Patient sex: F
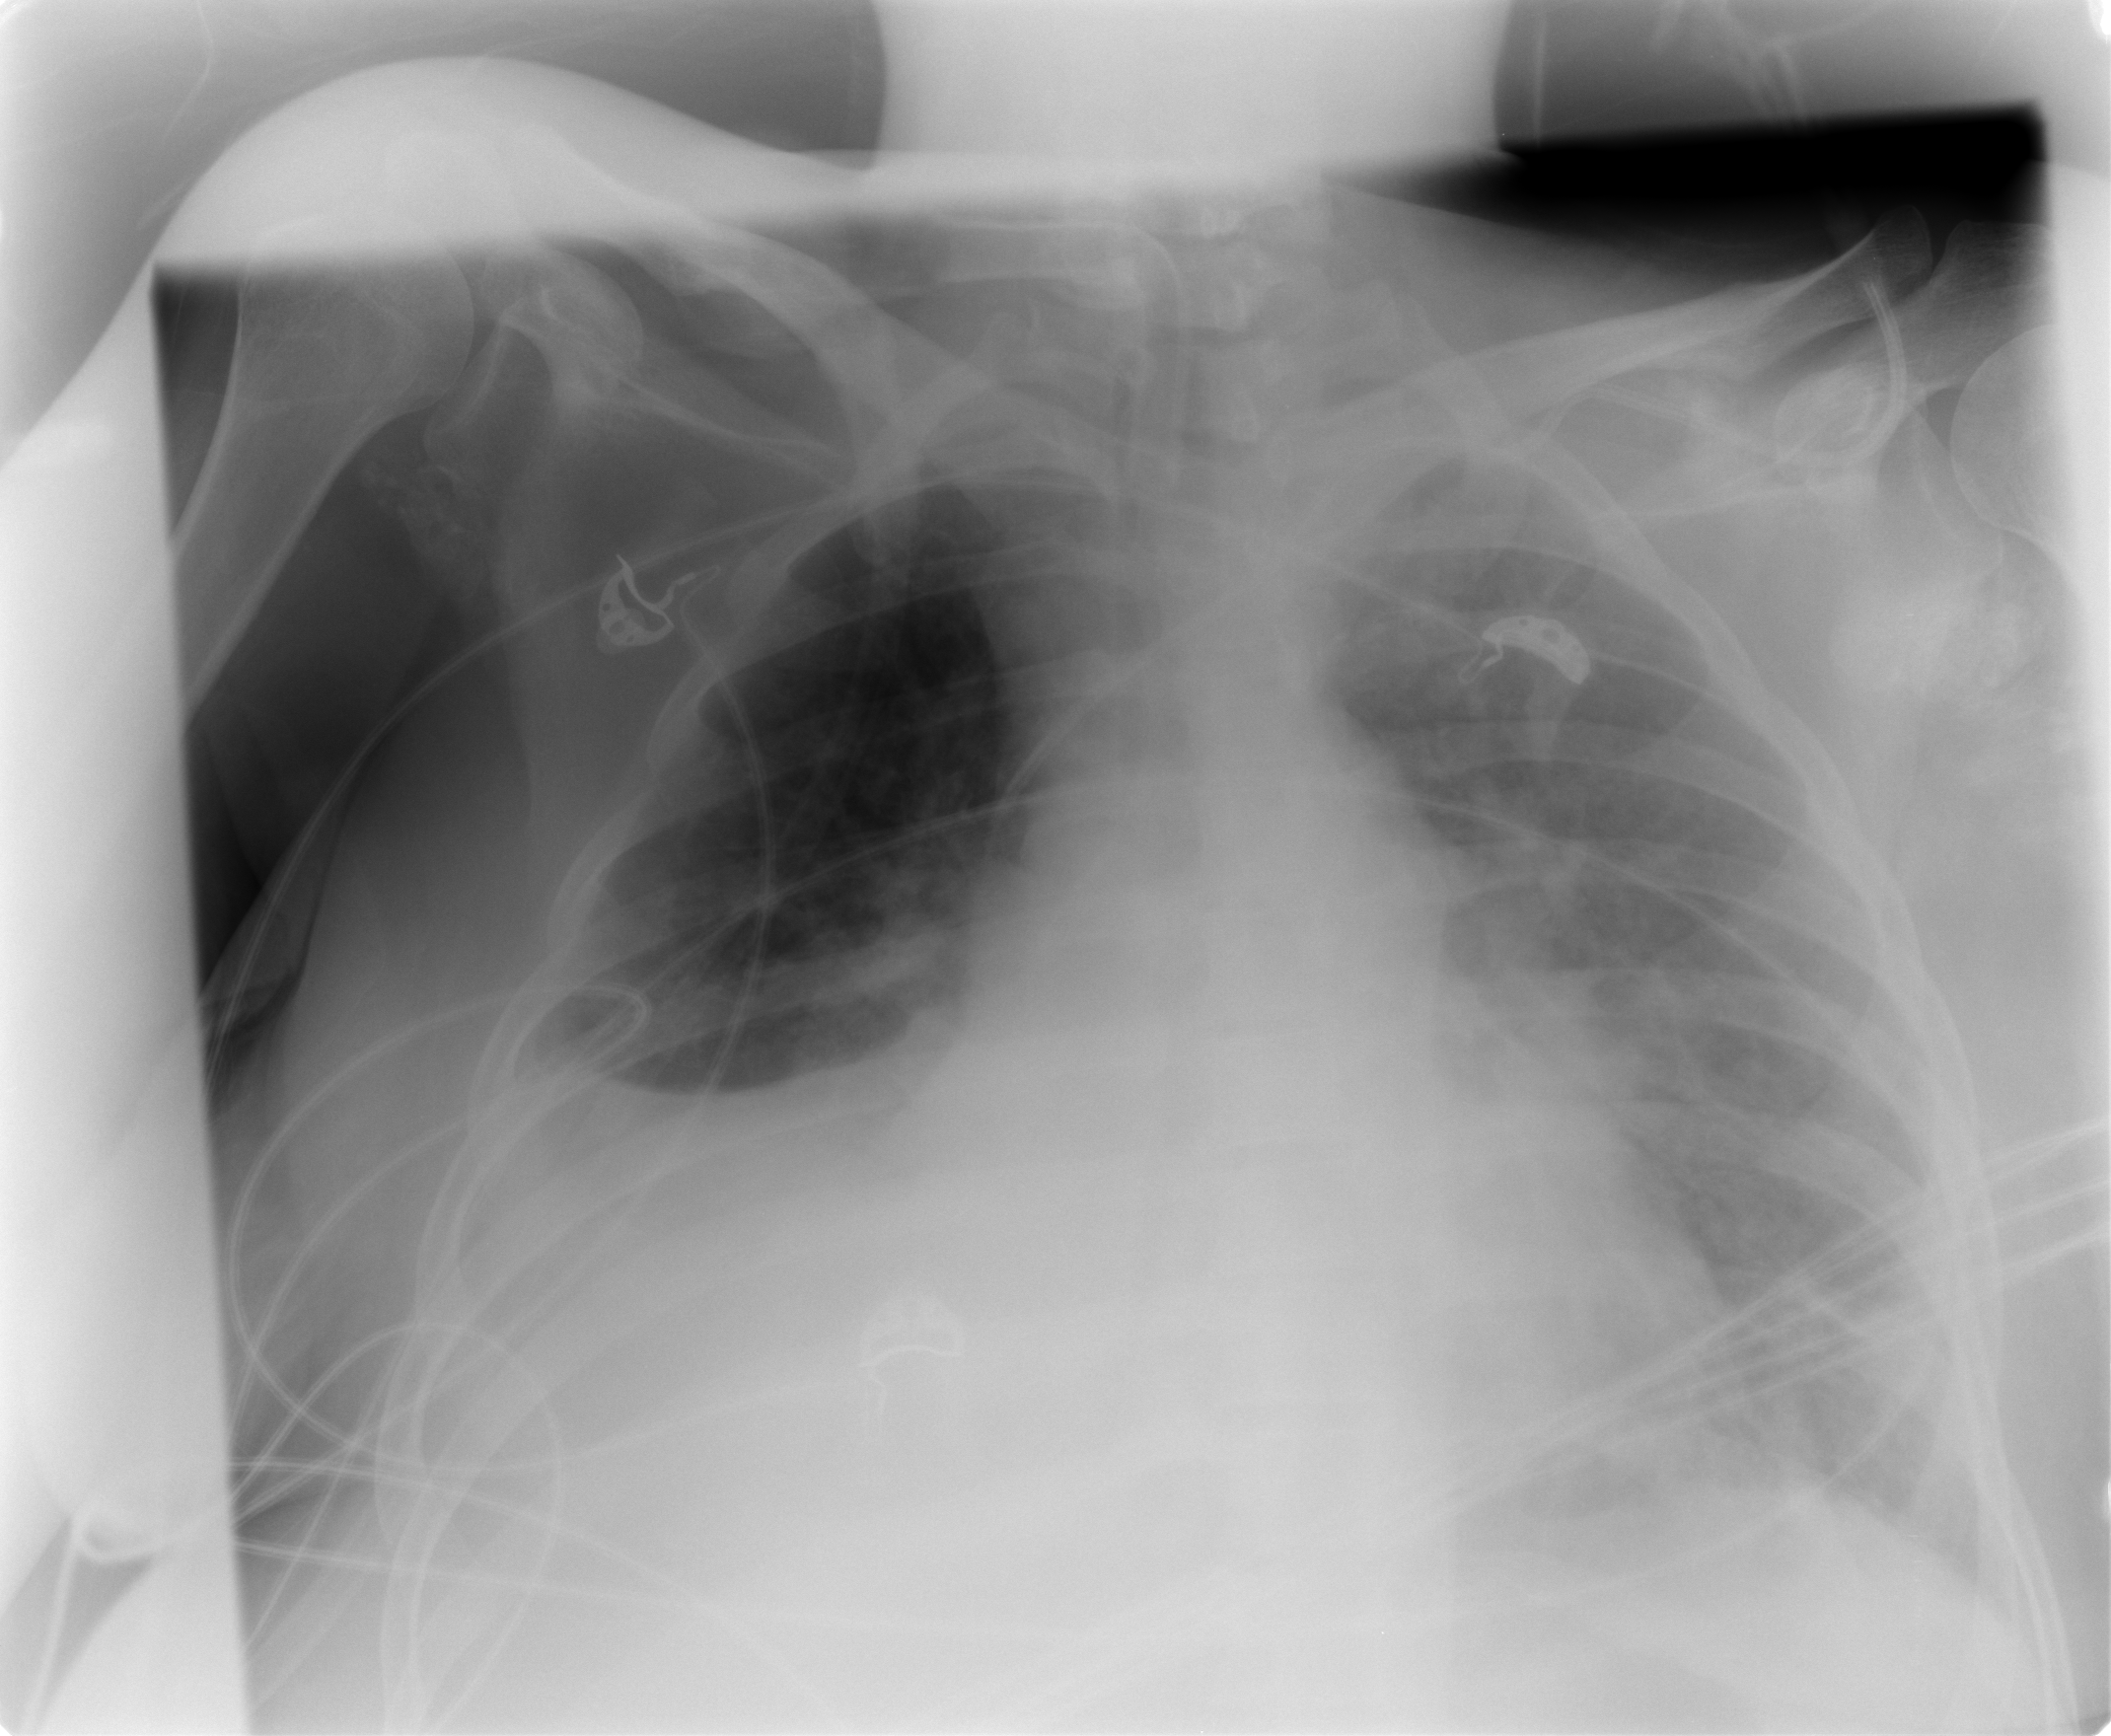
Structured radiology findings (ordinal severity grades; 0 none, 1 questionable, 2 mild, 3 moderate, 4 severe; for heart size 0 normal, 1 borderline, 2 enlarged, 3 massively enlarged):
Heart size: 1
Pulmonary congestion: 2
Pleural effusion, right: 2
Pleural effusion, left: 1
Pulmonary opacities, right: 1
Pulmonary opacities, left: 3
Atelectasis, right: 3
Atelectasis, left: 2